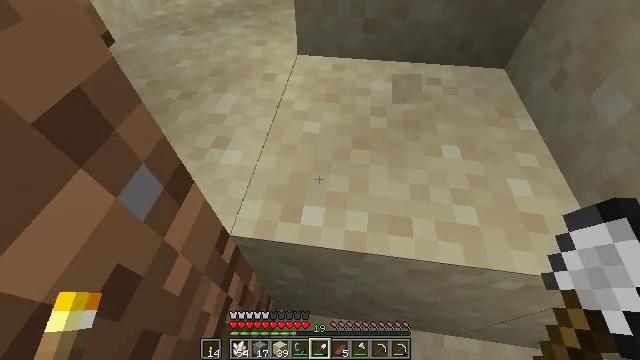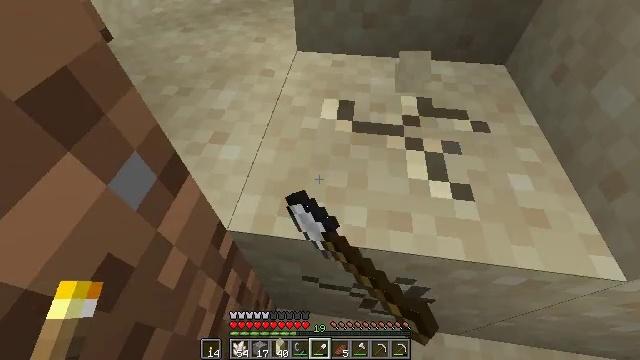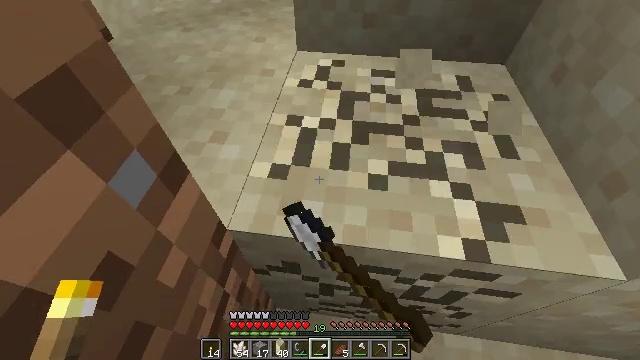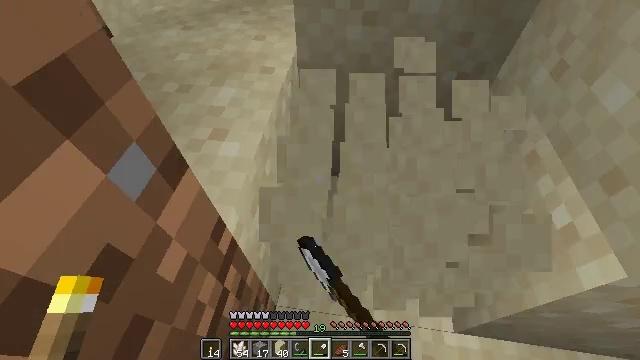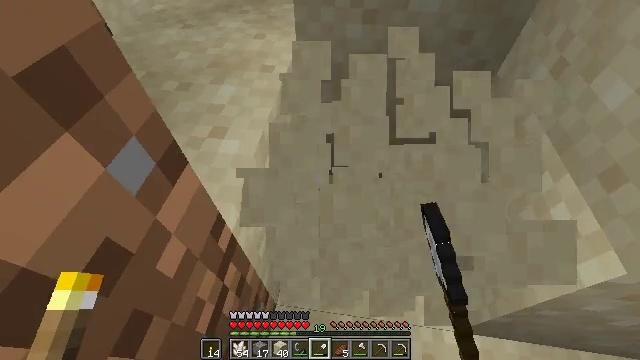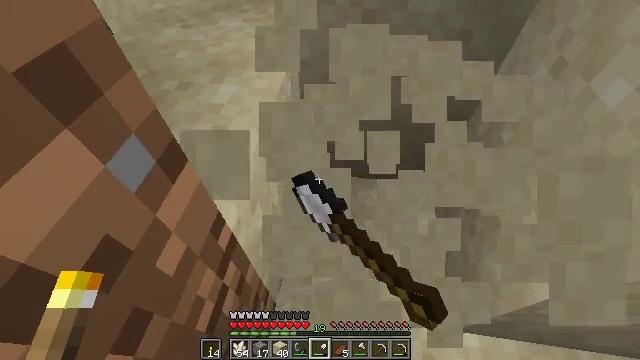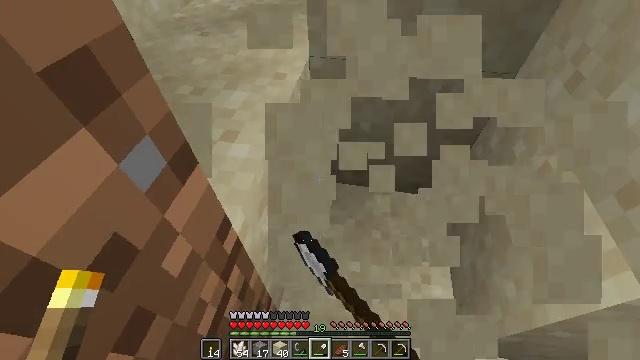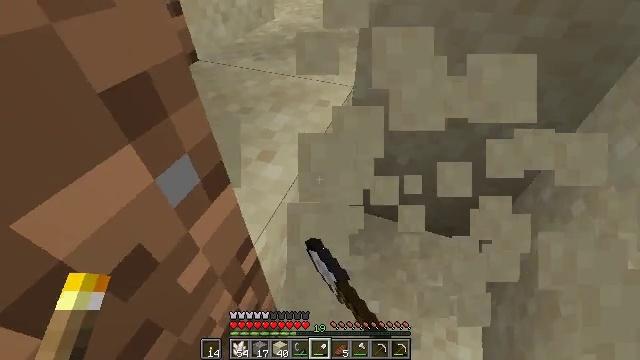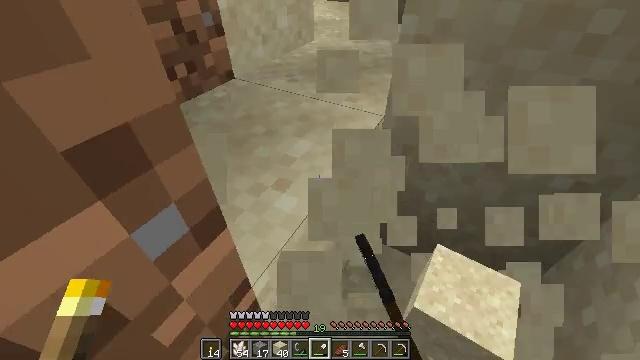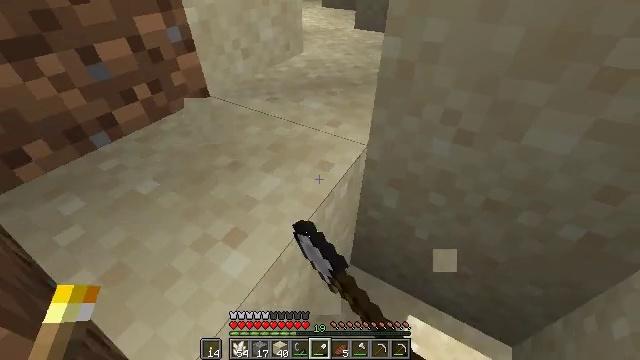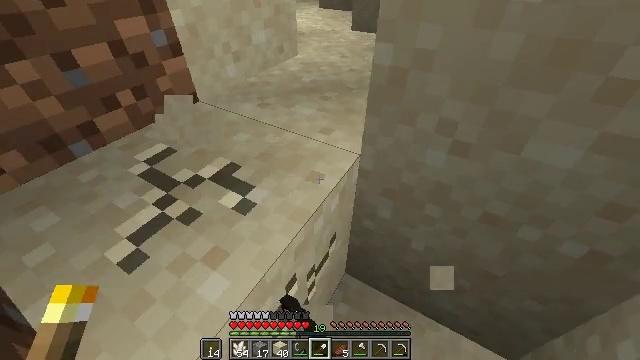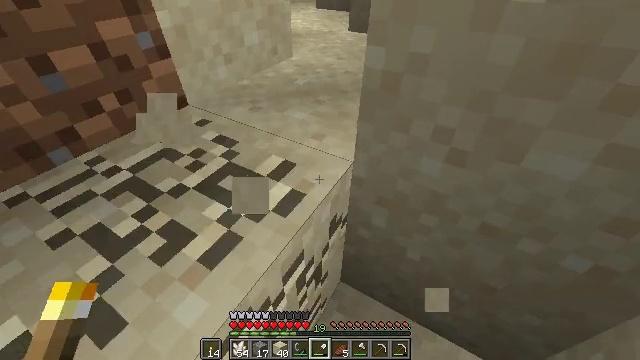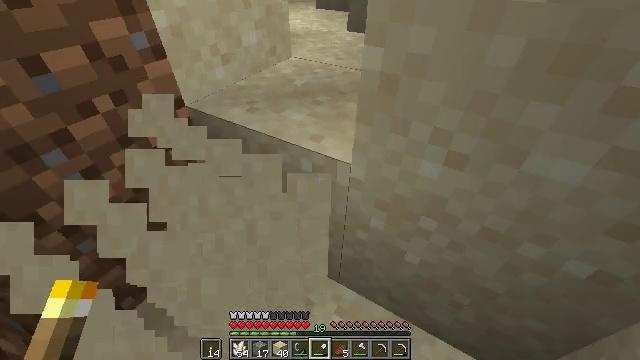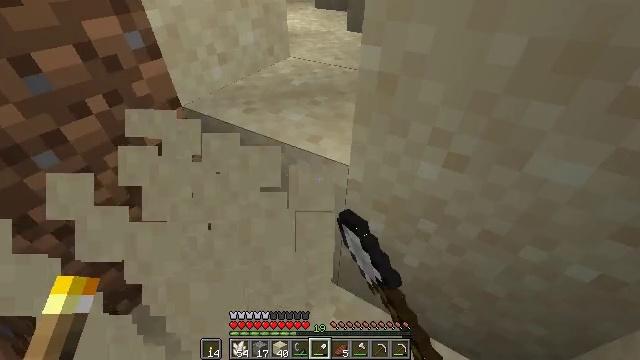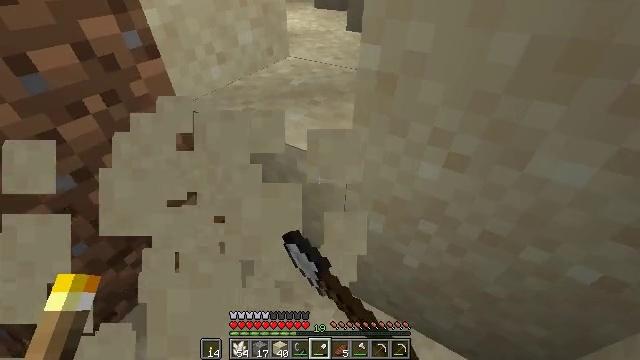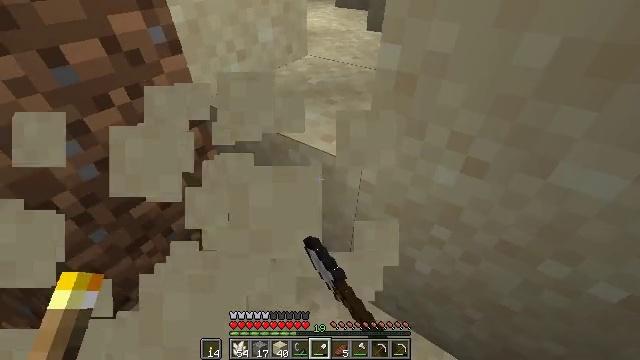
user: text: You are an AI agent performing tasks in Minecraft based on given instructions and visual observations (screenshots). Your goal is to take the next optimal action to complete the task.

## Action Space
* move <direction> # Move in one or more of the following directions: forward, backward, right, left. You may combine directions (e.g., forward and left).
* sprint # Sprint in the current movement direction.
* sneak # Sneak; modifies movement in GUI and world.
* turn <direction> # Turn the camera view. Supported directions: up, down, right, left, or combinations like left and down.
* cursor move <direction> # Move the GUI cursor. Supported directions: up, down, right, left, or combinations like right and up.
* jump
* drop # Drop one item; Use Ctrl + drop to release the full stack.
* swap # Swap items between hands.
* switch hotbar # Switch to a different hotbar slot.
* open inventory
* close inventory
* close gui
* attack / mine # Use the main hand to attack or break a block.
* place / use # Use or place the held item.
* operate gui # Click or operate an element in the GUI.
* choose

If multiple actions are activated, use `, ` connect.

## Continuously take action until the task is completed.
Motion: motion action
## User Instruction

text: Break the sand block.
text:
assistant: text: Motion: attack / mine
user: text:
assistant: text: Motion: attack / mine
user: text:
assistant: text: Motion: attack / mine
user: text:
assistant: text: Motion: attack / mine
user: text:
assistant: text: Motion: attack / mine
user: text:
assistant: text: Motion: turn left and up, attack / mine
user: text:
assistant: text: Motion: move forward, turn left and up, attack / mine
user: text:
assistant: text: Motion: move forward, turn left and up, attack / mine
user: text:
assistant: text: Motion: move forward, turn left, attack / mine
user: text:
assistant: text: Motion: attack / mine
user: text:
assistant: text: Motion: attack / mine
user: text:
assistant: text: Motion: attack / mine
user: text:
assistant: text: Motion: attack / mine
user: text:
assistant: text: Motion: attack / mine
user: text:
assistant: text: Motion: turn left, attack / mine
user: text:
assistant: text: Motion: move forward, turn left
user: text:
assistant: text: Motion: move forward, turn left
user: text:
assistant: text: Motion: move forward
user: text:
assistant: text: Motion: move forward
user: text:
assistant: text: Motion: move forward
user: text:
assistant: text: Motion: move forward, turn right and down
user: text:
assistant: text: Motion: turn right and down
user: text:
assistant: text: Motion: turn right and down
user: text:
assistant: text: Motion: turn right and down
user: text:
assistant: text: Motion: turn right and down
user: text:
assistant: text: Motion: attack / mine
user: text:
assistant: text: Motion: attack / mine
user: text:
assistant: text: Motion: attack / mine
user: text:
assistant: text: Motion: attack / mine
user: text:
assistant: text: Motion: turn right, attack / mine